Question: I am using the <URL> gem to paginate my products list.
This search feature currently works with AJAX and has a top-bar filter style search:

This implies that a few parameters are passed from this search bar to the controller where they are processed to filter the results.
The kaminari 'paginate' helper, however has its own links and it redirects to the controller action with only the ':page' parameter, and thus the rest of my search filters are ignored. So when I click on the page 2 or Next link, the products are no longer filtered and it shows page 2 of .
I need the search parameters to be sent every time a pagination link is clicked. How can I do that?
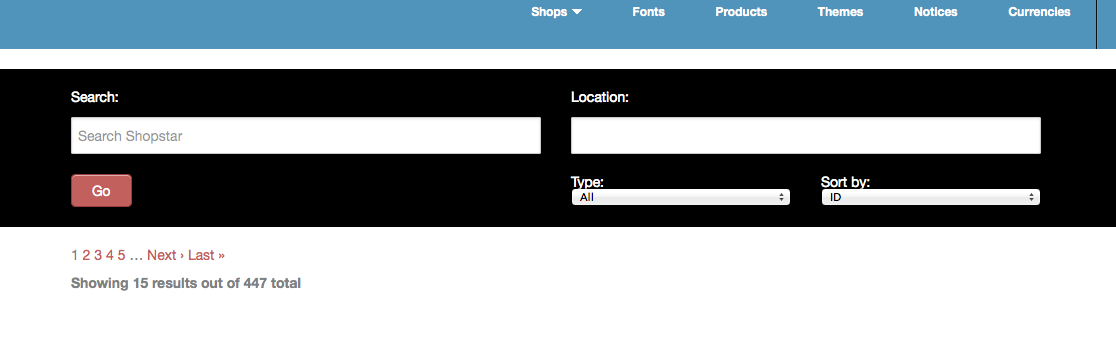
Answer: See this post please. It's answered by the maker of awesome Kaminari gem.
<URL>
I am not sure if you are using a gem for search functionality. If you are, this post might be helpful:
<URL>